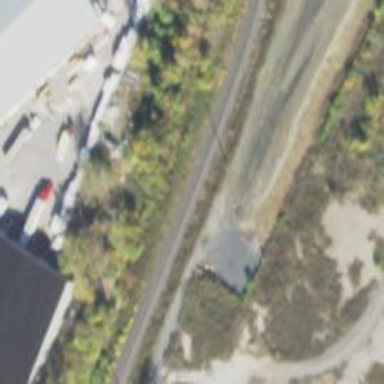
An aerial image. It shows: Closed track road with chain-link fence and gate.